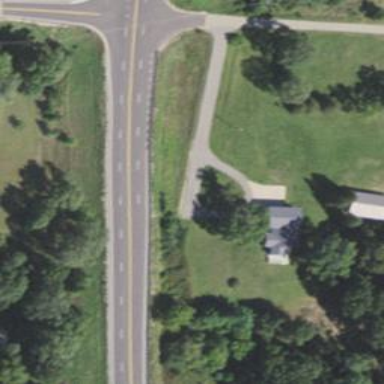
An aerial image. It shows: Turning loop on the road.